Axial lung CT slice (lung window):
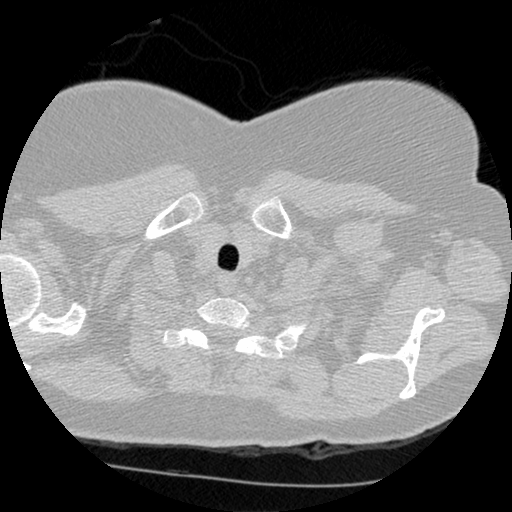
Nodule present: no